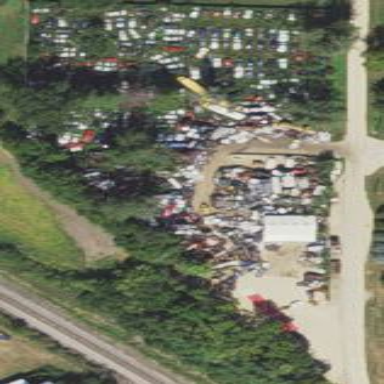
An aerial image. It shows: Scrap yard located in industrial area.